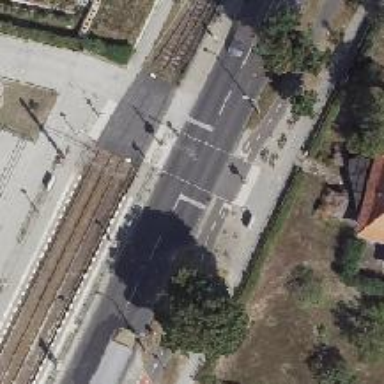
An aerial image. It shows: Tram crossing on the railway.